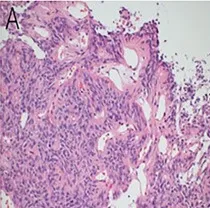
Well-formed perivascular anucleate zones (pseudorosettes) and (true) ependymal rosettes composed of bland cuboidal or columnar tumor cells seen throughout the tumor (A).
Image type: pathology (h&e)